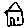
Label: house